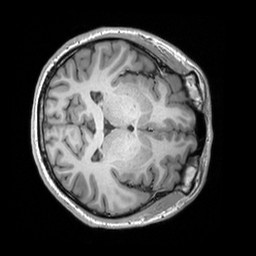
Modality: T1w
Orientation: axial
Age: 22
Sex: female
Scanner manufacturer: siemens
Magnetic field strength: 3 T
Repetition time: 2.53 s
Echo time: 0.00298 s